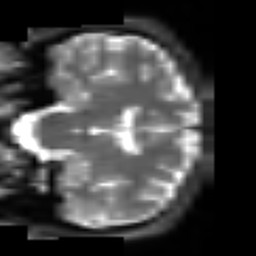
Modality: T2w
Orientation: coronal